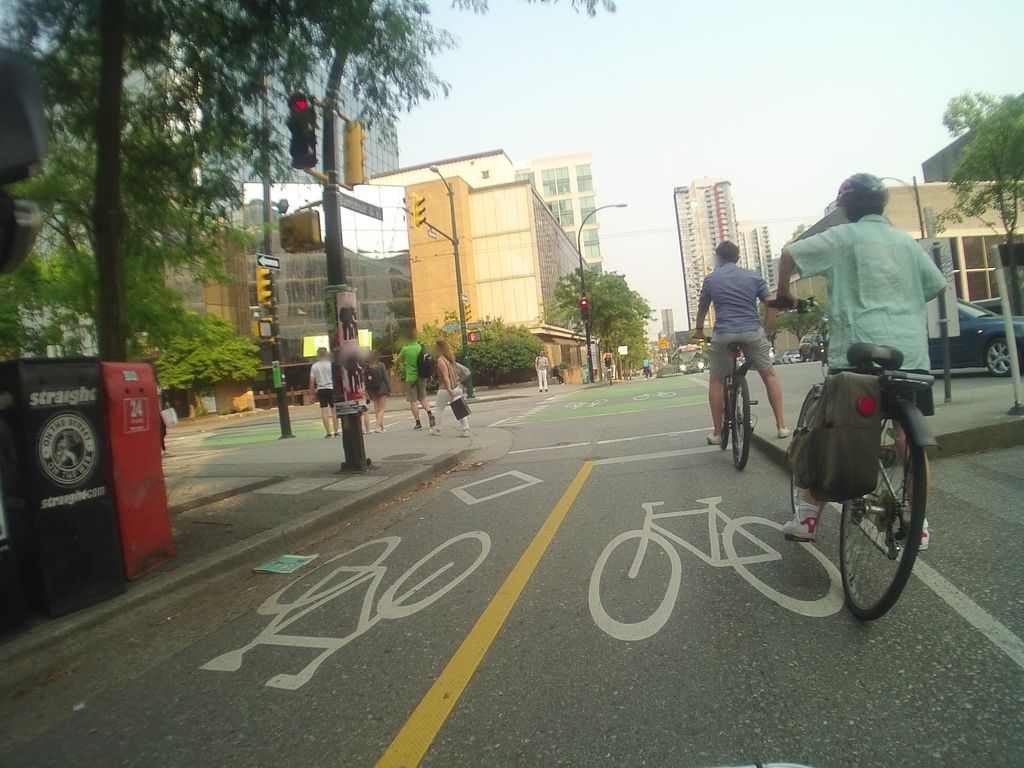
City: vancouver